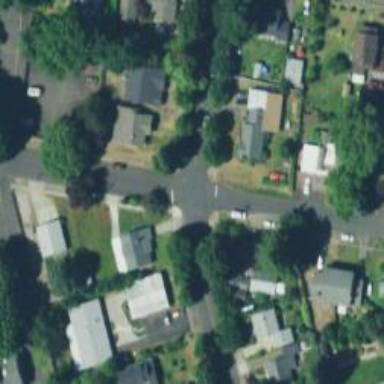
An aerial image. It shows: Residential road with sidewalk on the left.